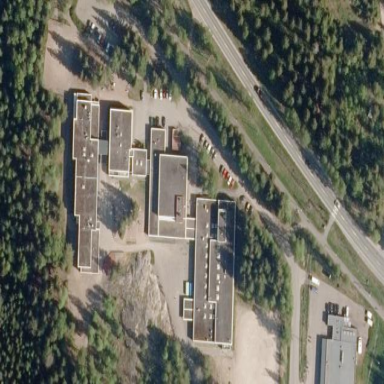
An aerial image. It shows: School building.